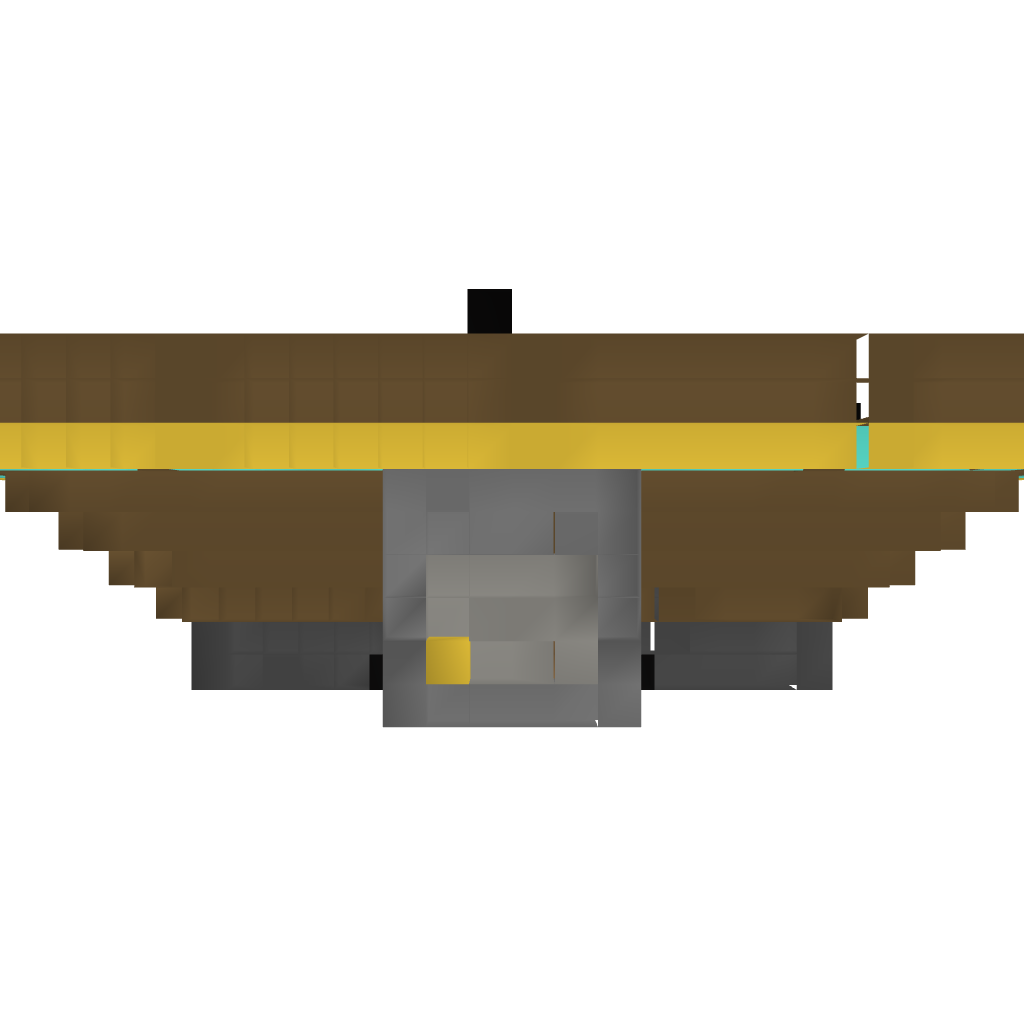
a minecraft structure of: mob vs golem arena